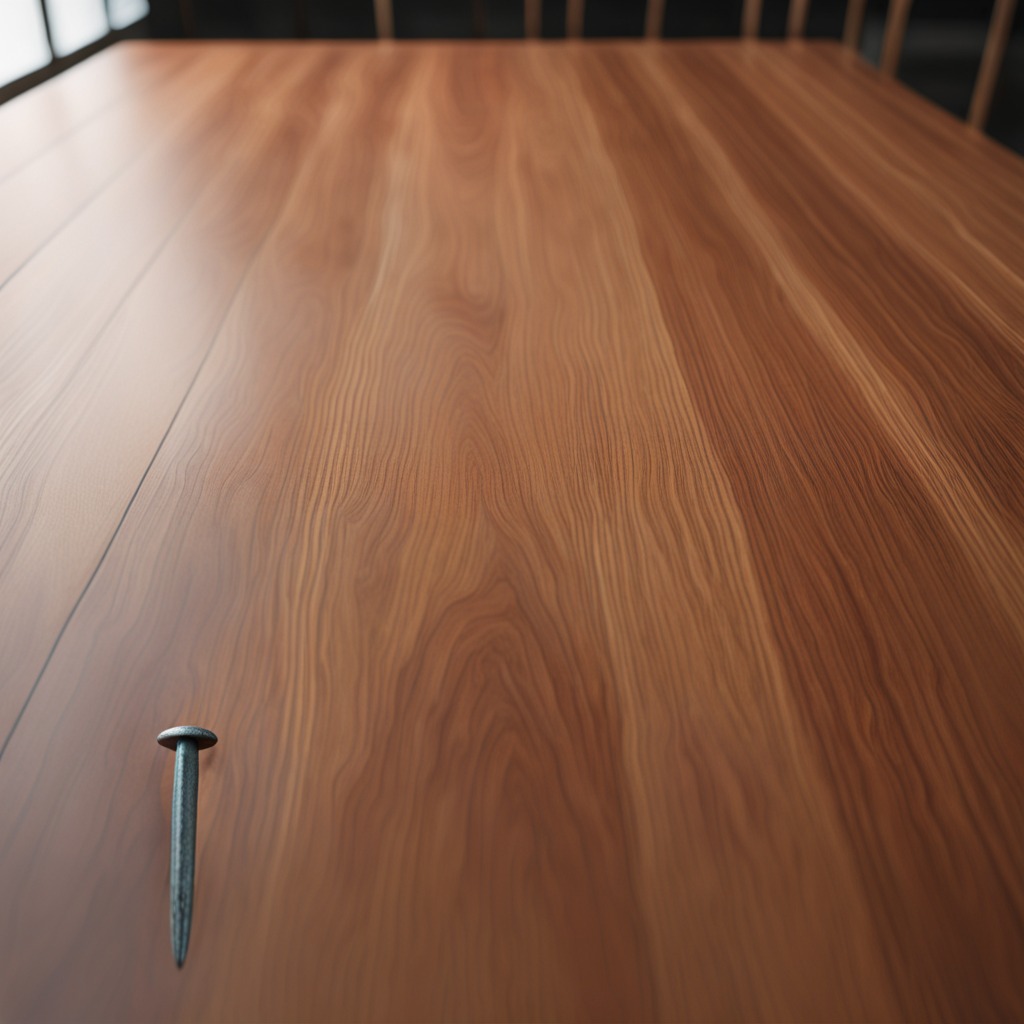
A nail is lying on the wooden table.